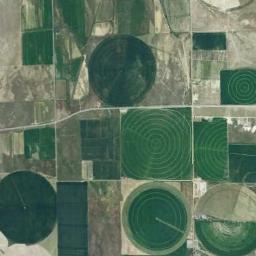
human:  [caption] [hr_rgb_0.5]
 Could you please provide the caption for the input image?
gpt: Several dark green circular or fan-shaped farmlands with different radii and radians are surrounded by some other shapes of farmlands .

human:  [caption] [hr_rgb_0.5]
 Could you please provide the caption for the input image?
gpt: There are some circle farmland and square farmland .

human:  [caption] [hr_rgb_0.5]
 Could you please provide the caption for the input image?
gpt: The circular farmland is divided into different areas .

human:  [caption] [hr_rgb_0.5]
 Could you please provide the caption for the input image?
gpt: A few circular green fields of varying sizes, Some of which are semicircular .

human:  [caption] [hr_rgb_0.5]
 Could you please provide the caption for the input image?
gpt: There are some green circular farmlands distributed irregularly .